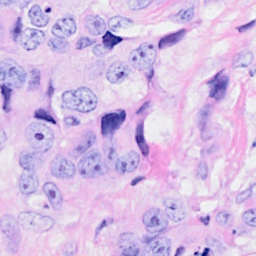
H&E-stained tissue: Breast